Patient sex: M
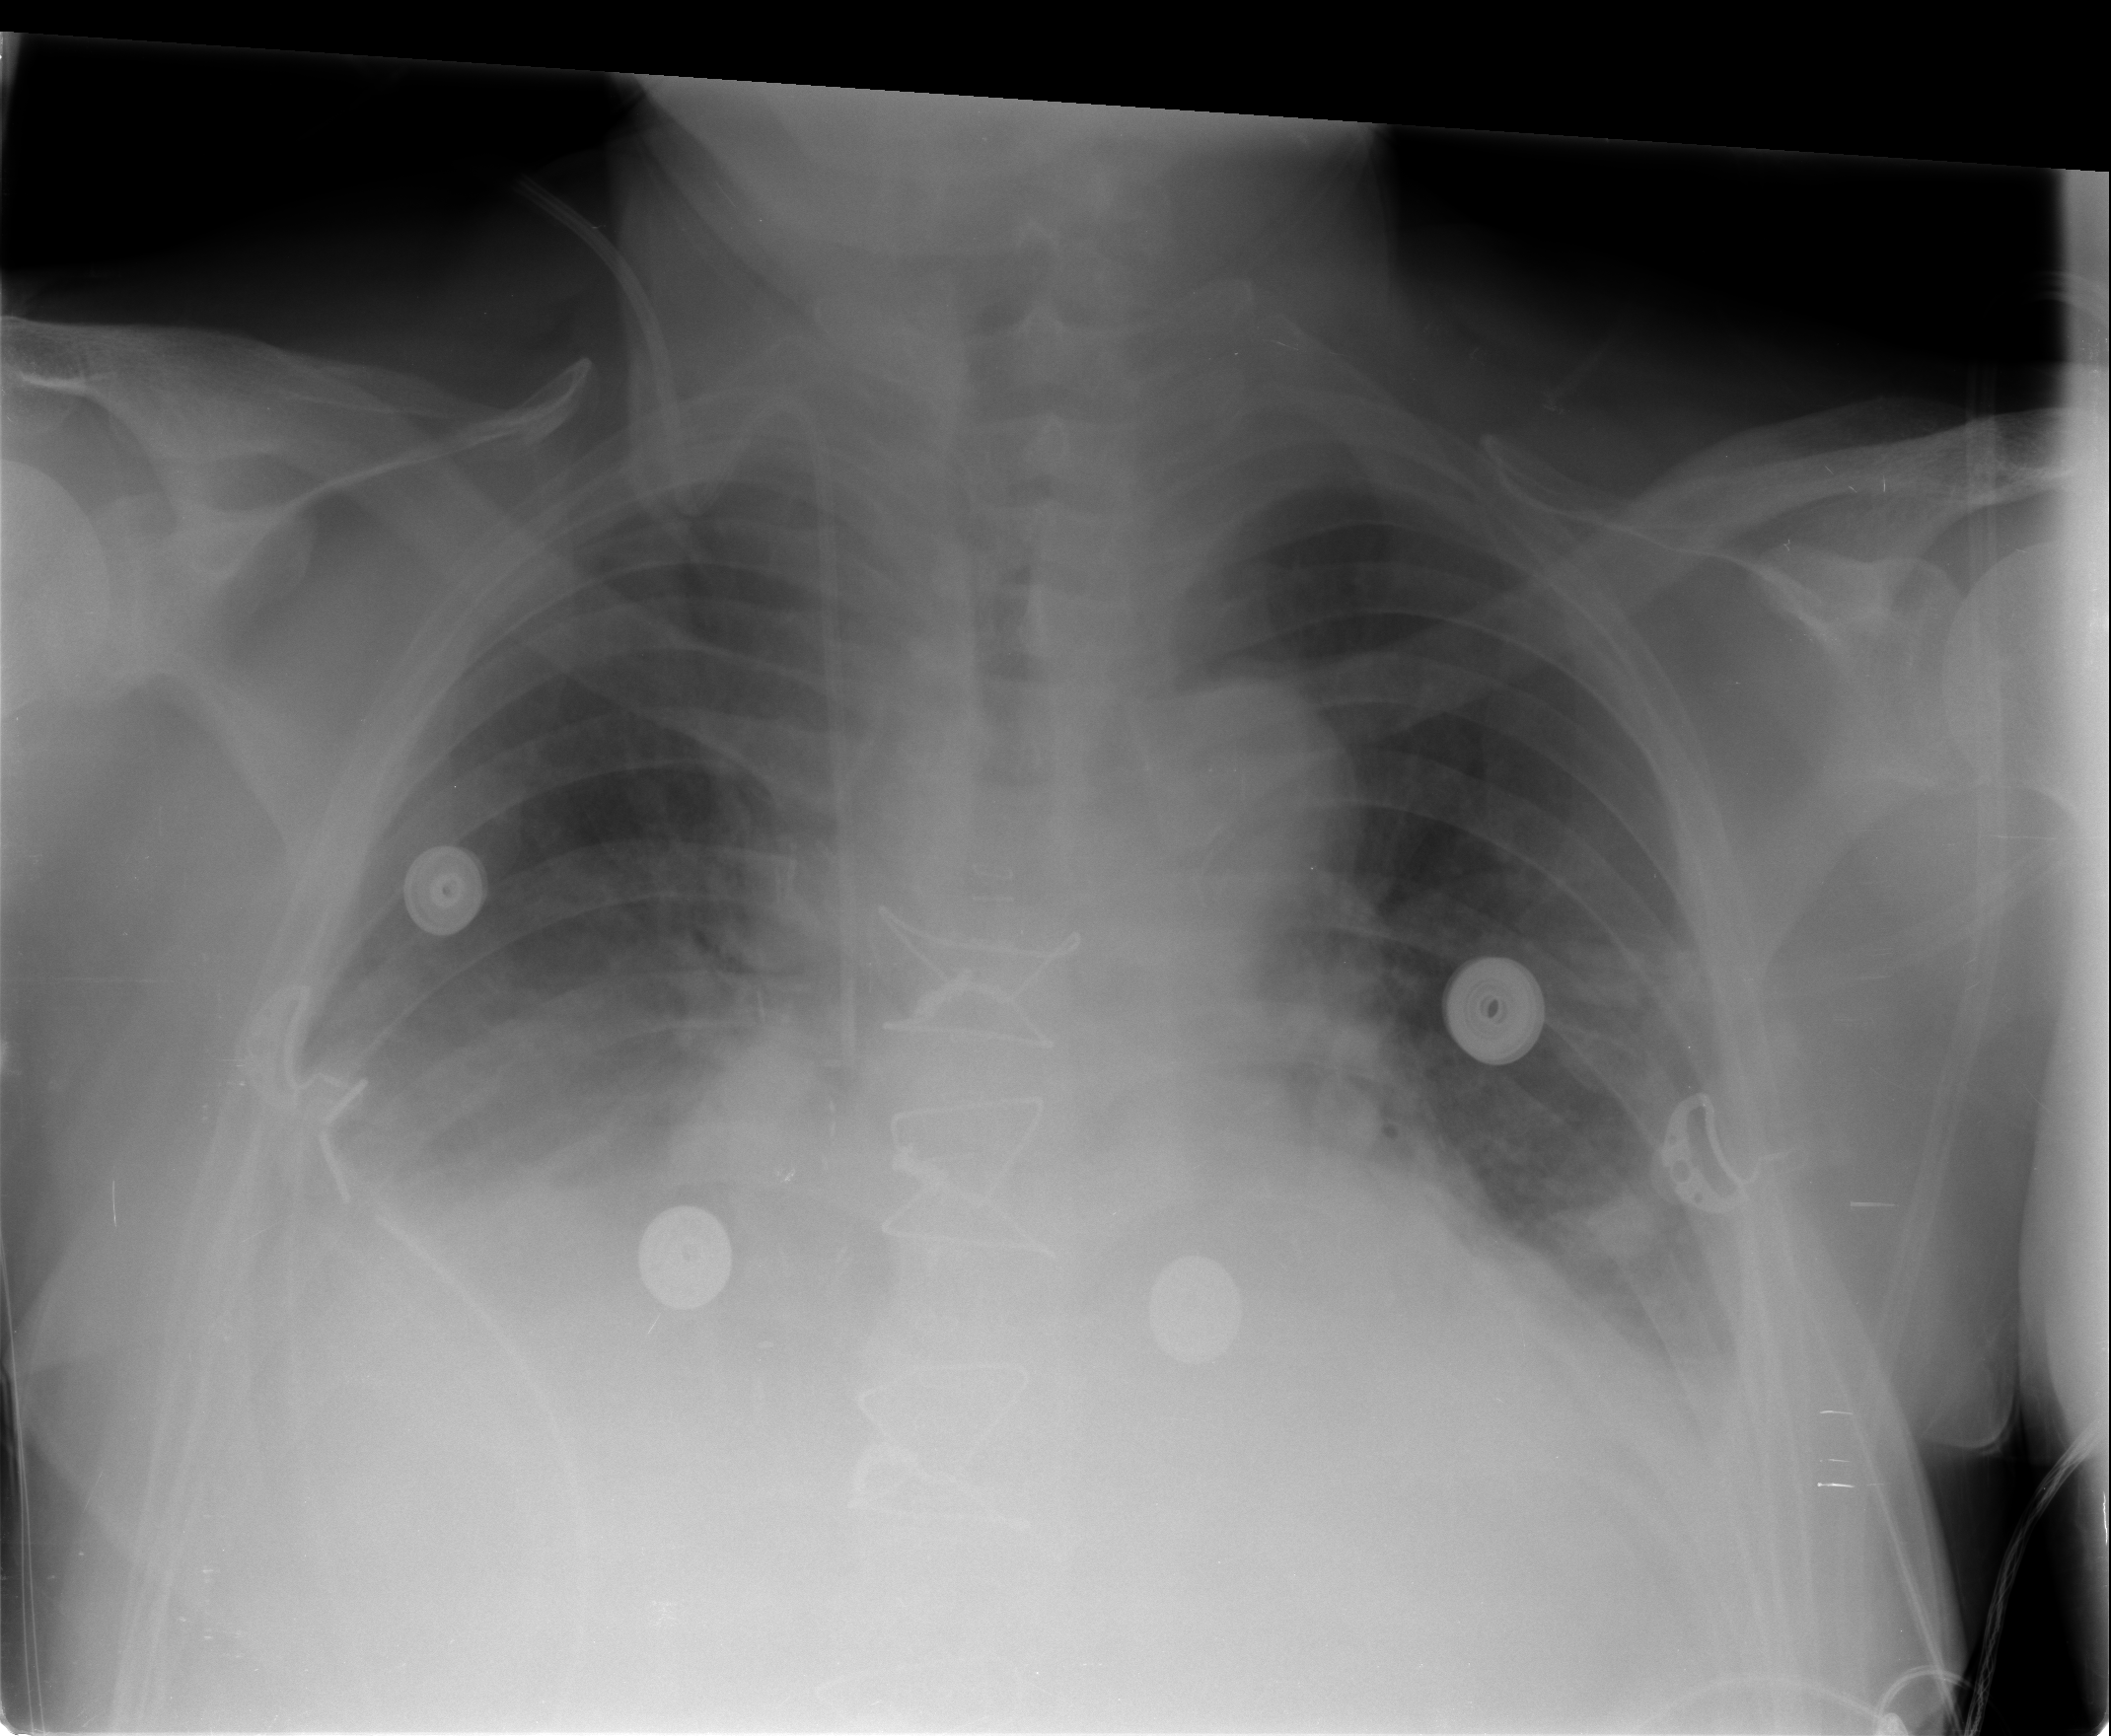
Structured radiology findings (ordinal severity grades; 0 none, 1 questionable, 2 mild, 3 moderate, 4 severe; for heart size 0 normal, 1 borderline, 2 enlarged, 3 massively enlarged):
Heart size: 1
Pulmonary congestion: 0
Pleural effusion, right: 2
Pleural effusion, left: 1
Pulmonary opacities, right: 0
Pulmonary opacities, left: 0
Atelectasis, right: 0
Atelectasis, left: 0